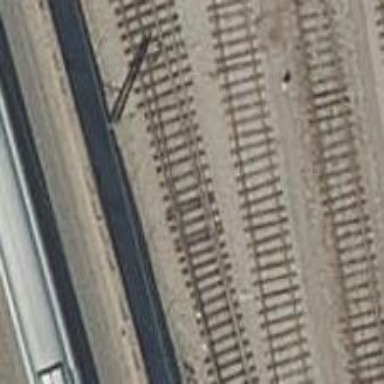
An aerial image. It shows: Railway track with contact lines for electrification.